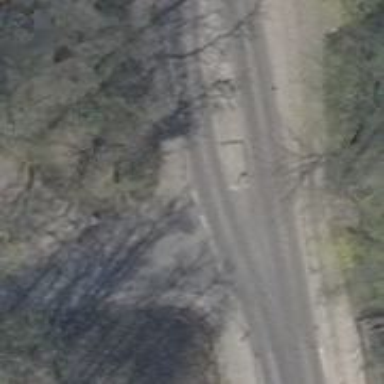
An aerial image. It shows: Asphalt footpath with unmarked crossing.